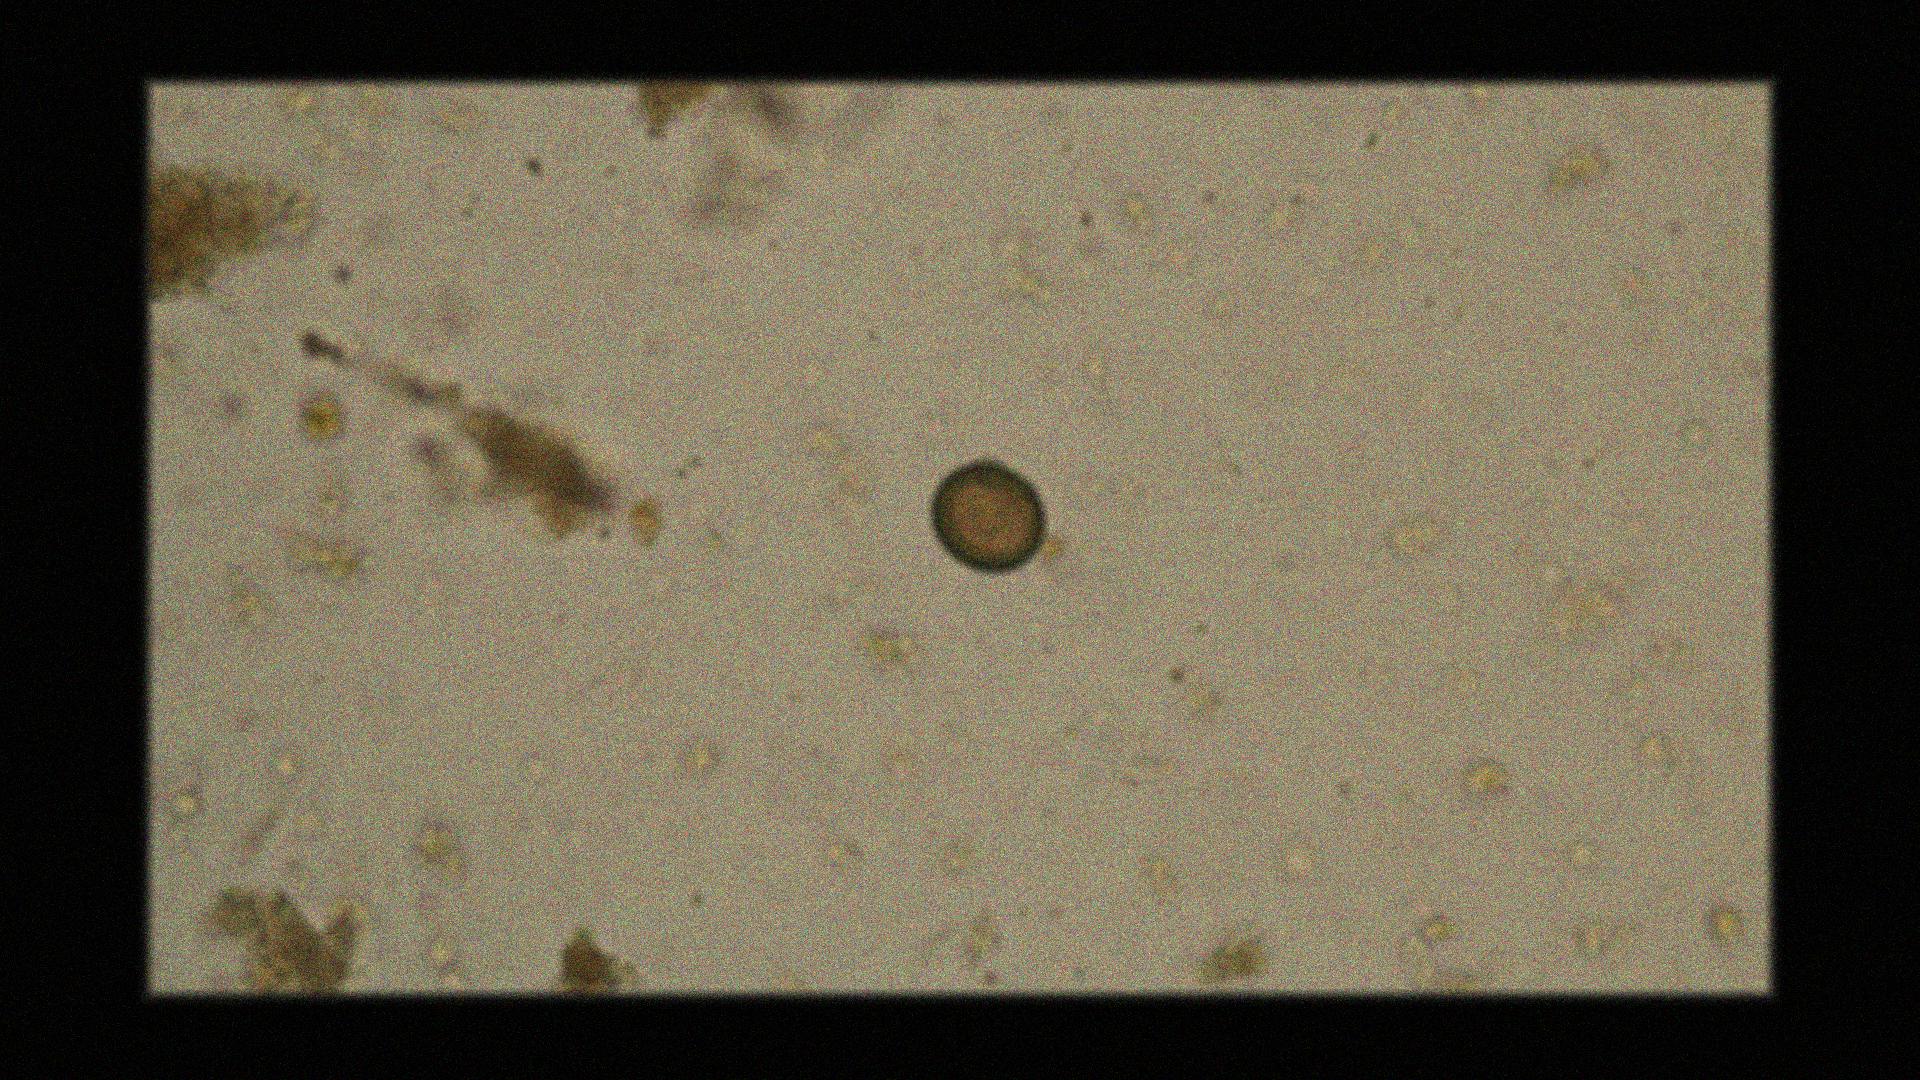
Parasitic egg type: Taenia spp. egg